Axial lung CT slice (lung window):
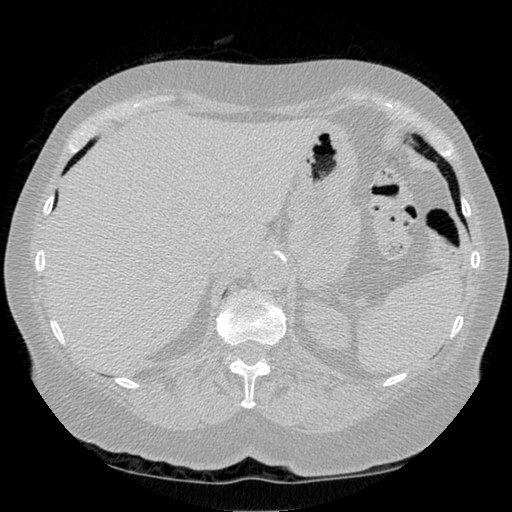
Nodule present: no